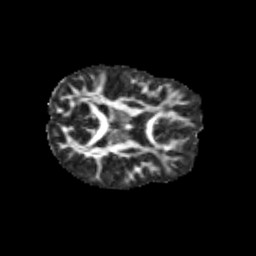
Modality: FA
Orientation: axial
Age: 13
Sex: female
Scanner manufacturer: siemens
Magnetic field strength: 3 T
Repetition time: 3.8 s
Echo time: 0.07 s